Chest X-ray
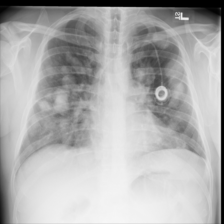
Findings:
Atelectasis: negative
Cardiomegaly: negative
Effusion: negative
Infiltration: negative
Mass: positive
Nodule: negative
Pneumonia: negative
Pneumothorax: negative
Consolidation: negative
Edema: negative
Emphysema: negative
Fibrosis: negative
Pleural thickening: negative
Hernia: negative